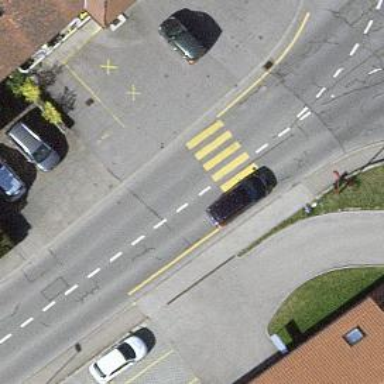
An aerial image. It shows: Zebra crossing on the road.